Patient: sex M, age 38
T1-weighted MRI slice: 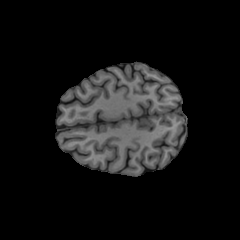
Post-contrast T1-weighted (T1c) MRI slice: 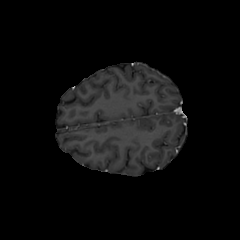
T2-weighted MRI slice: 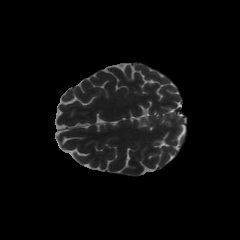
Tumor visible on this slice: no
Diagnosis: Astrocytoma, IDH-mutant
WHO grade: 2